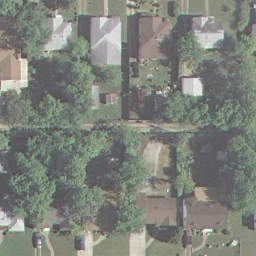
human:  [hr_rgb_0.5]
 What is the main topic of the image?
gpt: medium residential